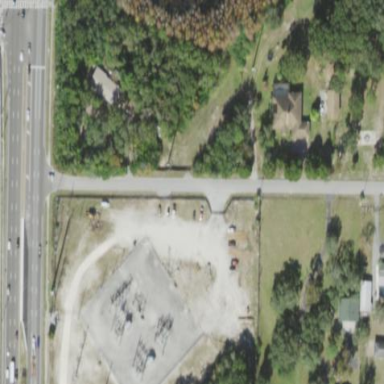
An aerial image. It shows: Distribution level power substation enclosed by fence.